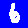
Digit: 6